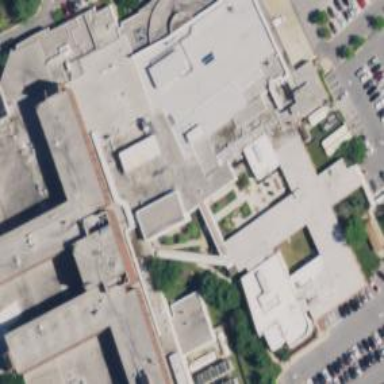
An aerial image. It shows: Hospital building serving as healthcare amenity.